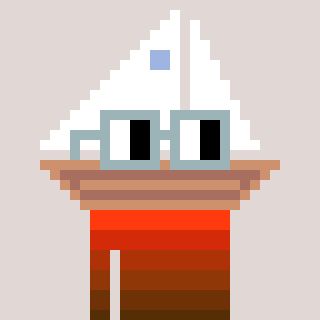
a pixel art character with square dark gray glasses, a sailboat-shaped head and a rust-colored body on a warm background